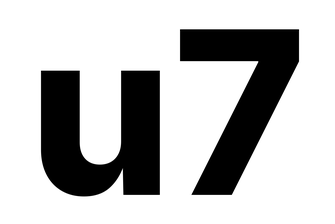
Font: Inter_ExtraBold